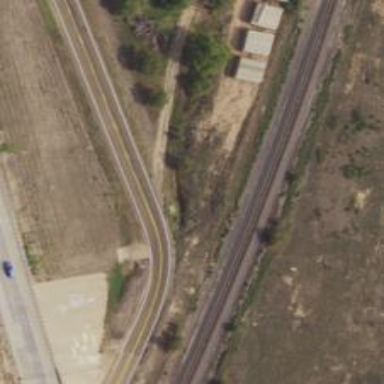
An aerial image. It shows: Tertiary road with frontage road along it.